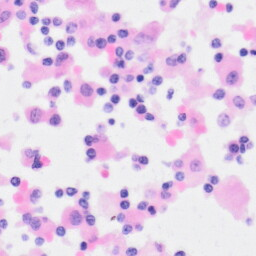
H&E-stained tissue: Kidney